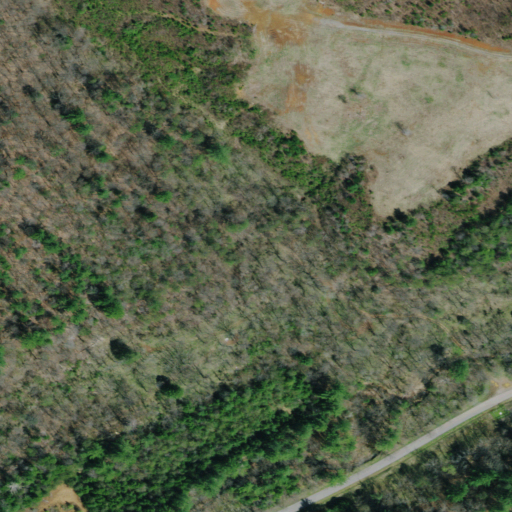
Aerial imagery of valley in Tennessee named Wolf Hollow containing deciduous forest, shrub, mixed forest, evergreen forest, open development, and grassland